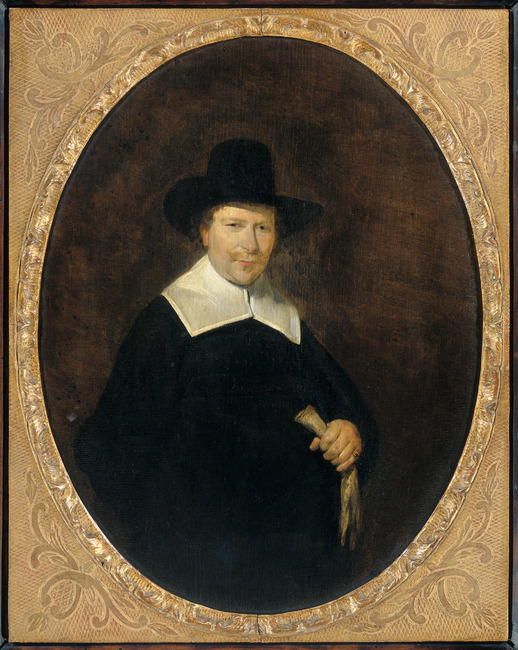
Title: Portrait of Gerard Abrahamsz. van der Schalcke (1609-1667)
Artist: Gerard ter Borch (II)
Earliest date: 1644
Latest date: 1644
Genre: painting
Iconography: Gloves
Keywords: man's portrait, standing (position), head to the right, body facing right, facing front, hat, flat collar, glove/gloves in hand, in an oval